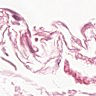
Metastatic tissue present: no